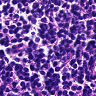
Metastatic tissue present: no